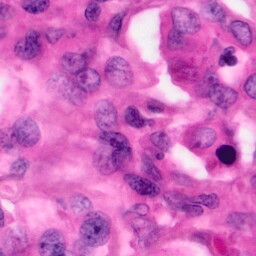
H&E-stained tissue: Pancreatic